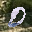
Label: 0